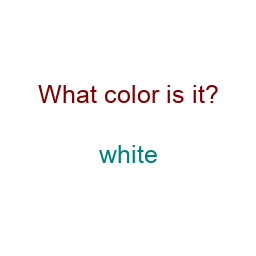
Color: teal
Color name shown: white
Background color: white
Question text color: maroon